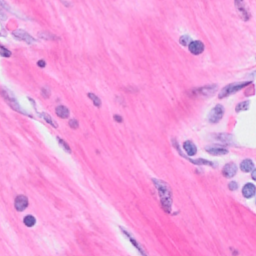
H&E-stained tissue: Breast